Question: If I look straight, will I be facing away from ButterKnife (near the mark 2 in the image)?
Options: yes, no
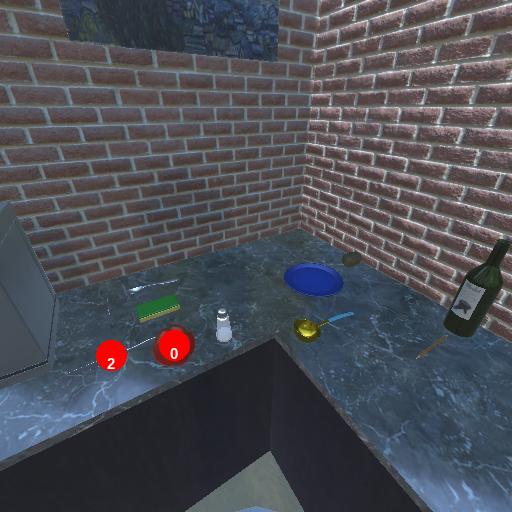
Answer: yes